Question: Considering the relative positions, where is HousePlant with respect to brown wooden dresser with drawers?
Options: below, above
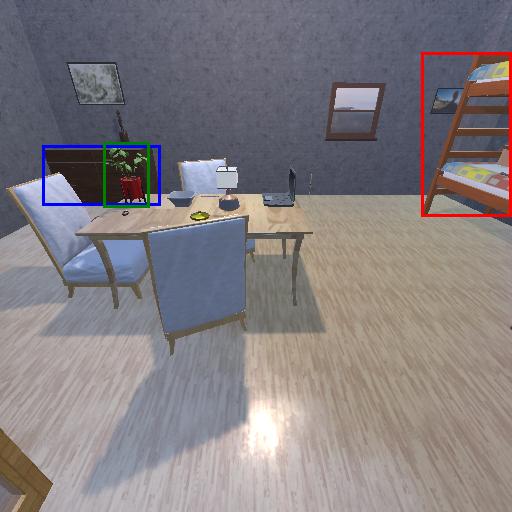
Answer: below